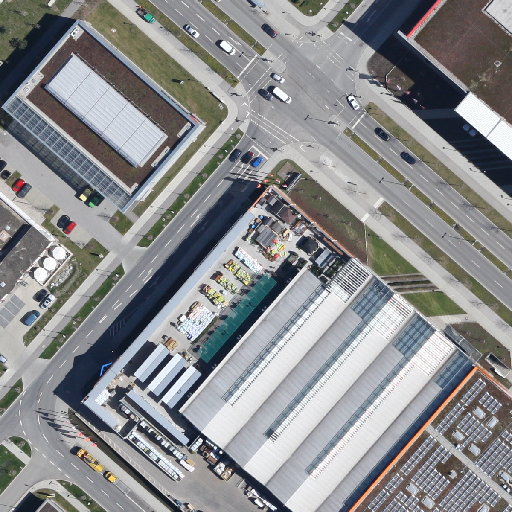
Referring expression: vehicle